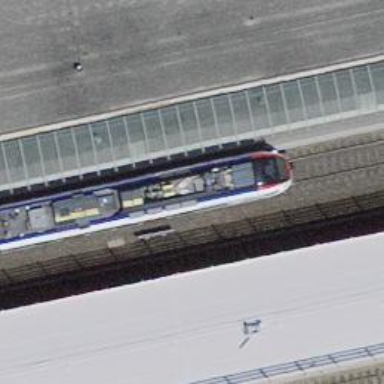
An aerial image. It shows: Stop position for public transport on the railway.